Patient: sex F, age 29
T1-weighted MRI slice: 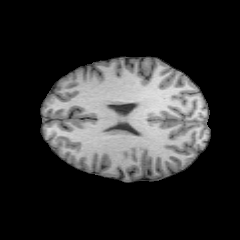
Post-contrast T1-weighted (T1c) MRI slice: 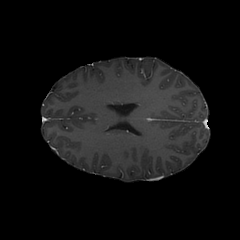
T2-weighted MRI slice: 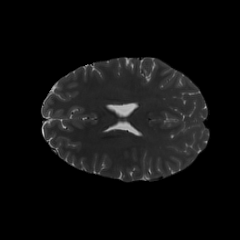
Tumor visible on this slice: no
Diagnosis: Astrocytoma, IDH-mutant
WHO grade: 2